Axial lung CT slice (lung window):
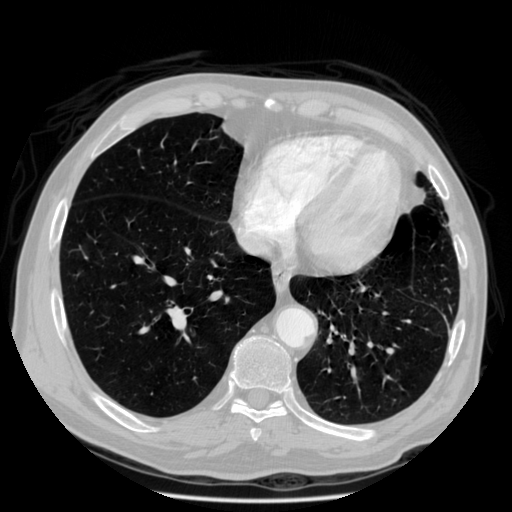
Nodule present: no